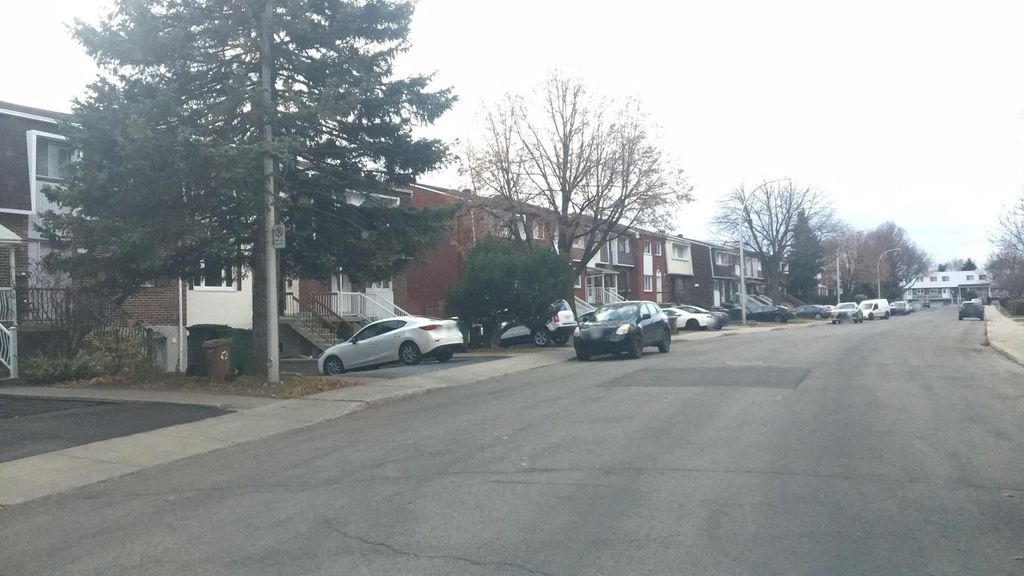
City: montreal